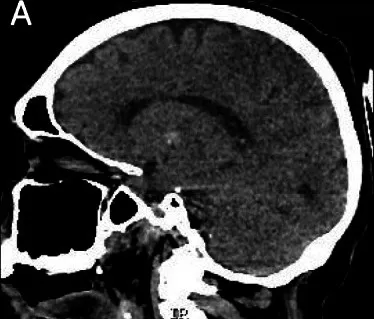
Subacute onset of cerebral sinus venous thrombosis in a man with COVID-19 and ARDS. A; Sagittal head NCCT scan showed hyperdense at superior sagittal sinus and right transverse sinuses.
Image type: radiology (ct)